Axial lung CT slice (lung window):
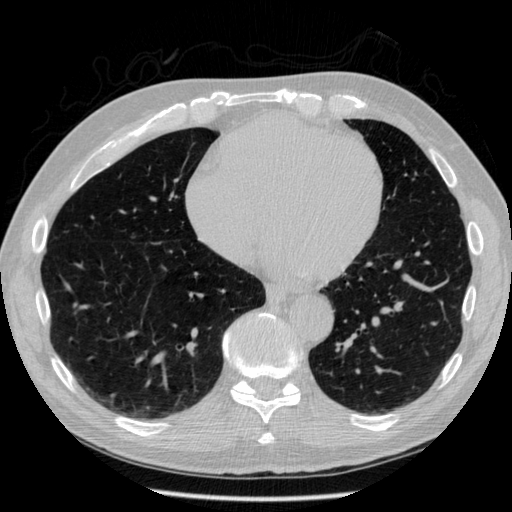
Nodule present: no